Field crop: maize
Growth stage: 2
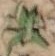
Species: atriplex